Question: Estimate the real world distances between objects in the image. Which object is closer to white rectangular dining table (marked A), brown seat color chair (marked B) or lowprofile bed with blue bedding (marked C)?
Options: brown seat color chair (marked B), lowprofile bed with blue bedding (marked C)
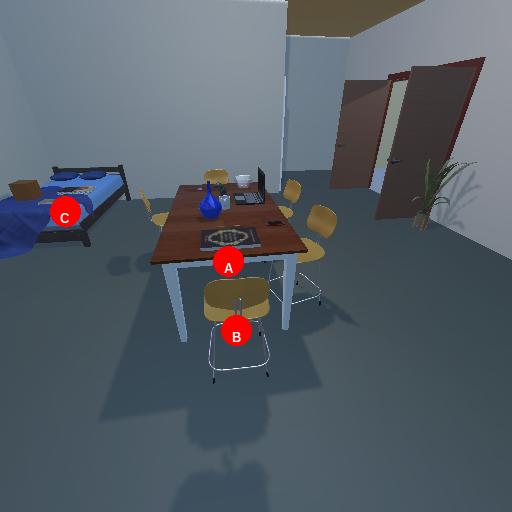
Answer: brown seat color chair (marked B)